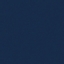
Land use / land cover: SeaLake